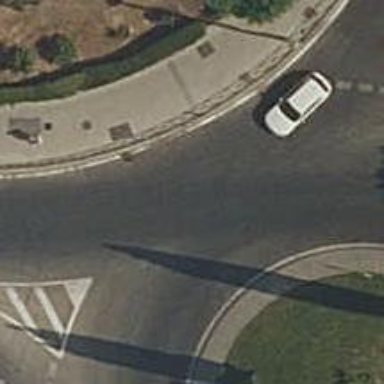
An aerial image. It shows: Tertiary road made of asphalt leading to roundabout junction.